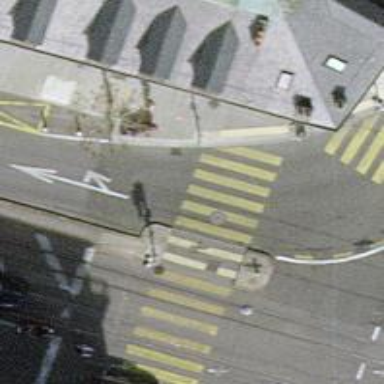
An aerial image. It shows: Crossing with traffic signals.